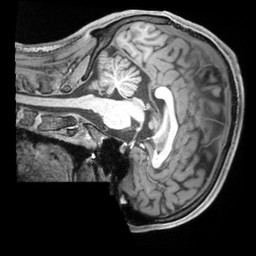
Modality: T1w
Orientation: sagittal
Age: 22
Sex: male
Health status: ill
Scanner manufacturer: siemens
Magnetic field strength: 3 T
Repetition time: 2.2 s
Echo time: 0.00218 s